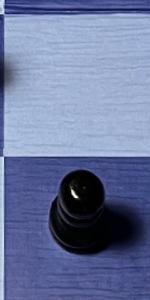
Label: Pawn_Black